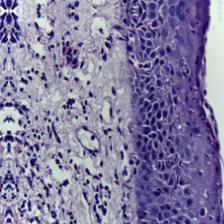
Diagnosis: Normal